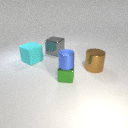
small green metal cube in front of large gray metal cube